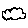
Label: cloud